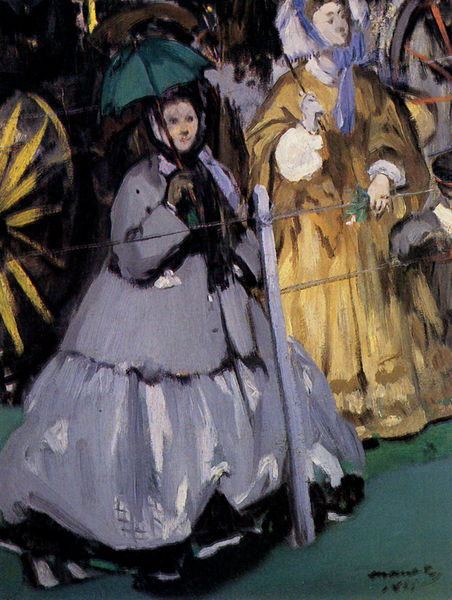
Titel: Zuschauerinnen bei den Rennen
Künstler: Édouard Manet
Standort: Cincinnati
Institution: Cincinnati Art Museum
Schlagwörter: blau, dunkel, gemälde, hand, schatten, umhang, weiß, frauen, gelb, grün, impressionismus, stadt, ausschnitt, blume, bunt, damen, frankreich, frau, grau, handschuh, handschuhe, hell, hut, hüte, kleid, kleider, licht, pfeiler, schwarz, strasse, blick, dame, regenschirm, rot, schirm, sonnenschirm, tuch, weg, zaun, beige, fest, fächer, haube, rock, schleife, band, gesicht, stehen, porträt, schauen, signatur, öl, sonne, boden, gold, mantel, schnur, stehend, kind, publikum, schleifen, england, genre, räder, kopfbedeckung, ornage, sommer, röcke, zuschauer, zuschauerinnen, leine, russland, zug, lila, violett, winter, kutsche, speichen, französisch, rad, wagen, wagenrad, kopftuch, detail, warten, fein, flieder, impression, zuschauerin, pfosten, regen, lachen, unterschrift, strahlen, munch, seil, schirme, kopftücher, eisenbahn, zuschauen, klei, lady, krinoline, reifrock, absperrung, garu, starße, mauve, kutsch, geb, grauen, speichenrad, andschuhe, dreht, kutsce, schrime, r, ahndschuhe, lili